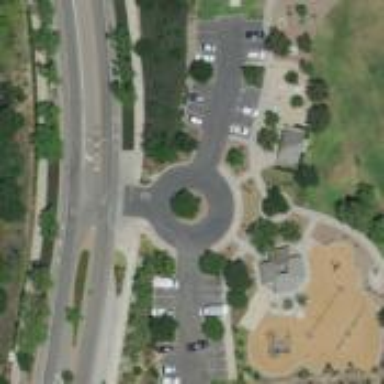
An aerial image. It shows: Turning loop on the road.